Question:
This is a table (tag)
Where first column holds username
second column holds content for this particular topic
I've made a css for the table and definition within should set the padding to 0.
However, I noticed 'padding: 0px 0px;' has no effect
Browser: Chrome
CSS for the topic
'''
.TOPIC_STYLE {
border-collapse: collapse;
border:0px solid black;
padding:0px 0px;
font-family: 'Hua Kang Shao Nu Wen Zi - Kelvin';
font-size: 18px;
color: #819FF7;
}
'''
Here is the code for table: '<table class=TOPIC_STYLE align=left>'
2016-08-13 - Complete set of code is lost along with my old laptop.
Goal: Eliminate the white space in the red circle.
Other CSS I have for table:
'''
.TOP_LEFT {
background-image: url(top_Left.png);
background-repeat: no-repeat;
}
.TOP_RIGHT {
background-image: url(top_Right.png);
background-repeat: no-repeat;
}
.VERTICAL_LEFT {
width: 150px;
height: 30px;
text-align: center;
background-image: url(vertical_Left.png);
background-repeat: repeat-y;
}
.VERTICAL_RIGHT {
width: 700px;
height: 30px;
background-image: url(vertical_Right.png);
background-repeat: repeat-y;
}
.BOTTOM_LEFT {
width: 150px;
height: 40px;
background-image: url(bottom_Left.png);
background-repeat: no-repeat;
}
.BOTTOM_RIGHT {
width: 700px;
height: 40px;
text-align: center;
background-image: url(bottom_Right.png);
background-repeat: no-repeat;
}
'''
Solution:
Pictures was indeed used to create the border, which was unnecessary since CSS already provided border property for that purpose.
Therefore all related pictures can be shelved and use border property instead.
Similarly, border-left, right, top, bottom can also be used.
'''
table {
border: 2px solid red;
}
'''
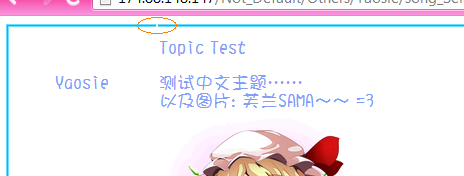
Answer: Your background image isn't wide enough to cover all the space without repeating. For '.TOP_LEFT', change 'background-repeat:' to 'repeat-x;' and edit a new image to be much taller and wider.
But if I were in your shoes, I'd just handle that effect as a border. Take off all of the background images and add these rules:
'''
table { border: 2px solid blue; border-collapse: collapse; }
tr { border: 2px solid blue; }
'''